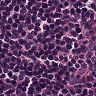
Metastatic tissue present: no